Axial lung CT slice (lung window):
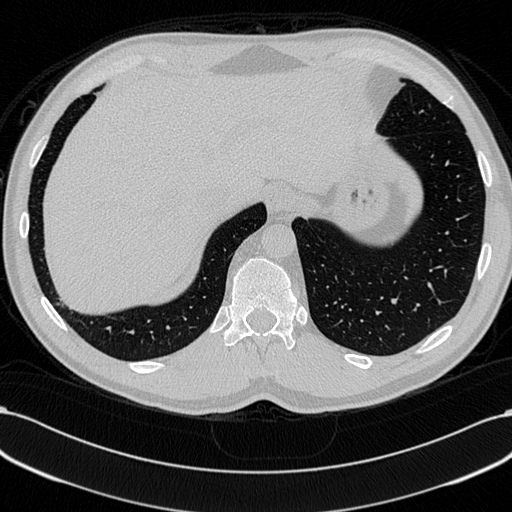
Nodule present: no